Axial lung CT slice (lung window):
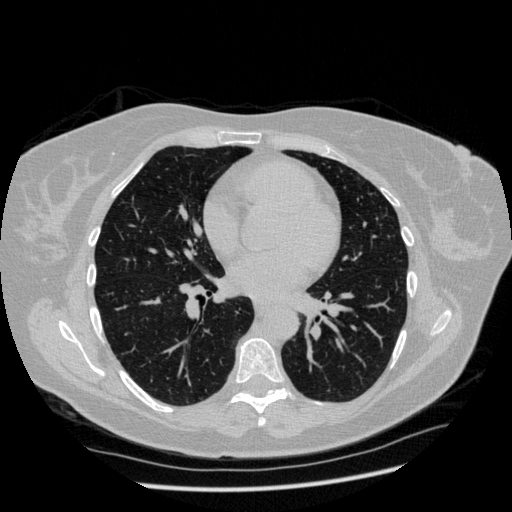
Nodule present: no